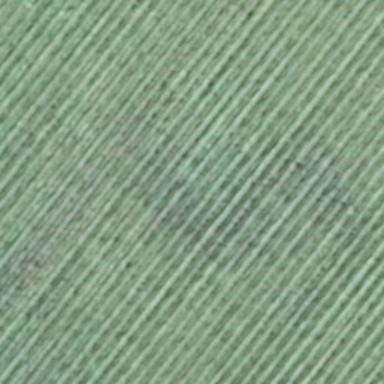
There is a piece of formland .